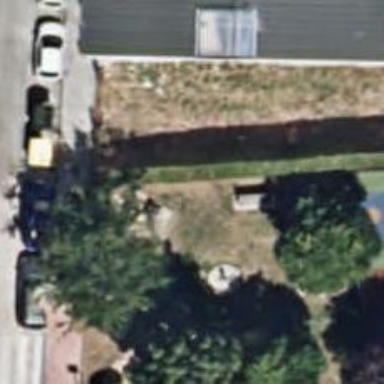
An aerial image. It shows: Brown bench in the vicinity.